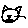
Label: cat